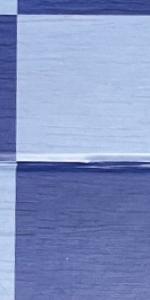
Label: Empty